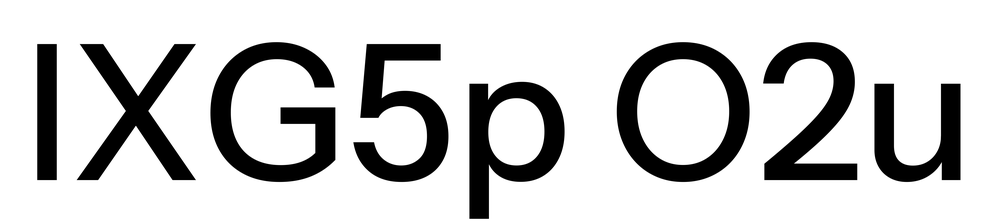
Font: InstrumentSans_Medium